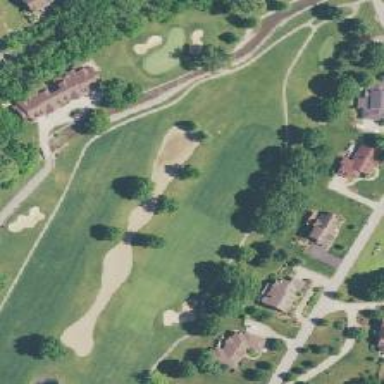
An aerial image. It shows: Sandy area is golf bunker.